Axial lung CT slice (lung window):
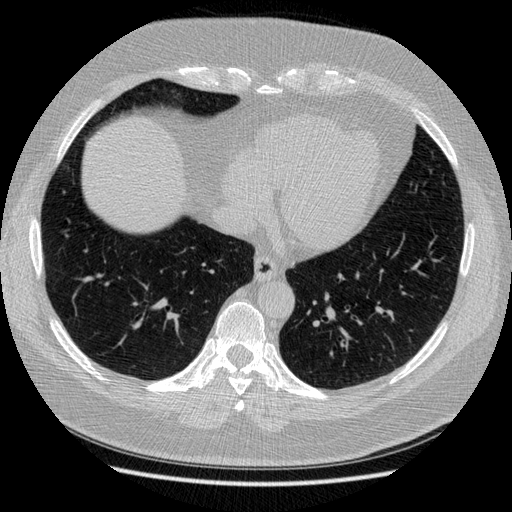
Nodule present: no